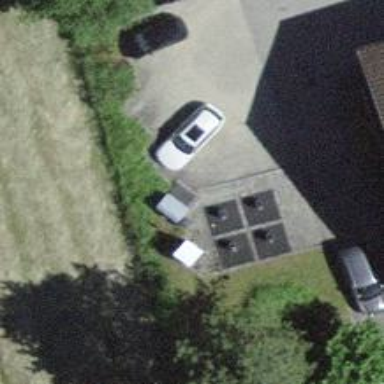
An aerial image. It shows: Recycling container for recycling.